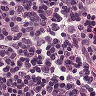
Metastatic tissue present: no